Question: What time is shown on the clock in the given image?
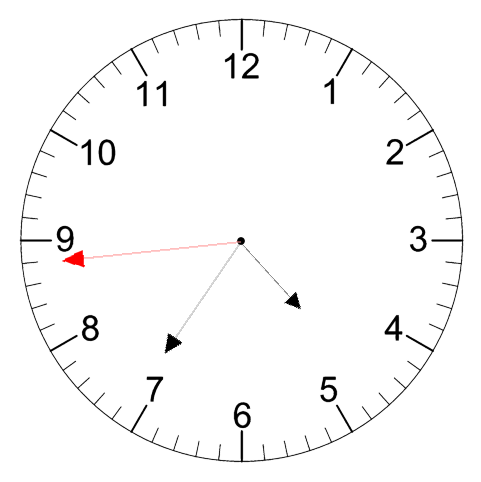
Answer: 04:35:44